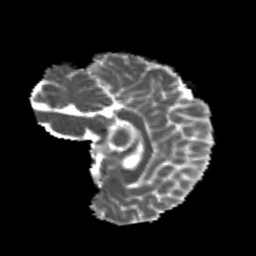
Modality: MD
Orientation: sagittal
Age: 20
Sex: female
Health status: healthy
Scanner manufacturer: philips
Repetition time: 7.388 s
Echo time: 0.08599 s